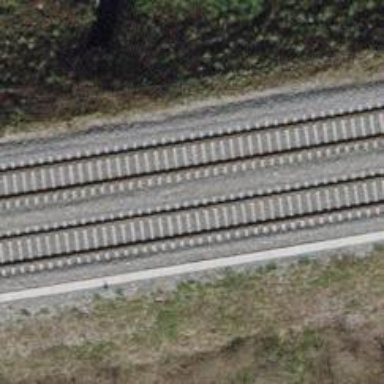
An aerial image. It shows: Single-track electrified railway with contact line.